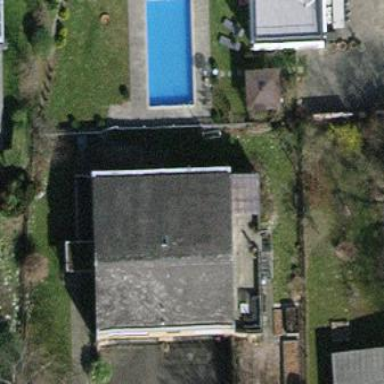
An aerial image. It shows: Detached building.